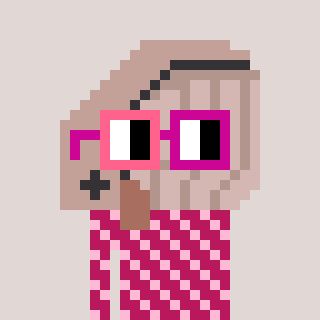
a pixel art character with square pink and red glasses, a whale-shaped head and a darkpink-colored body on a warm background